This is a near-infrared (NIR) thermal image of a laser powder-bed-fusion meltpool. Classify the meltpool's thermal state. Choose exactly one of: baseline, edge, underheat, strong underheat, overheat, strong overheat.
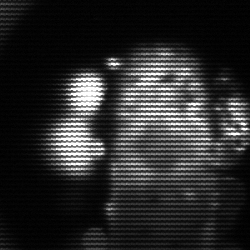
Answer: strong underheat